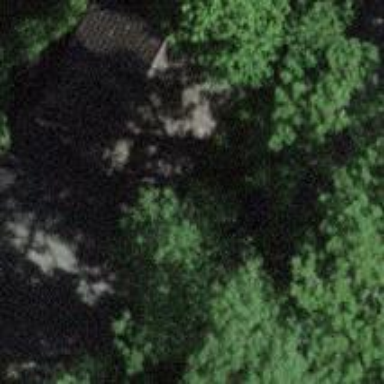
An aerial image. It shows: Garage.